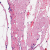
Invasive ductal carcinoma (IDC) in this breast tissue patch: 0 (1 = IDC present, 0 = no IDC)